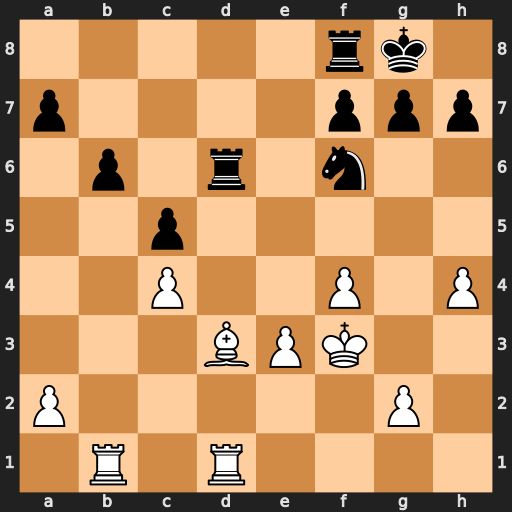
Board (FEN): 5rk1/p4ppp/1p1r1n2/2p5/2P2P1P/3BPK2/P5P1/1R1R4
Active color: w
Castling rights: -
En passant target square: -
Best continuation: Bxh7+ Nxh7 Rxd6